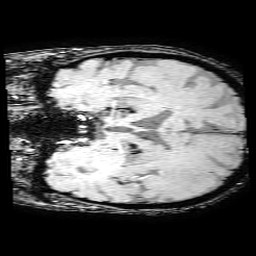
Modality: SWI
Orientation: coronal
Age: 70
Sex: male
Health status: ill
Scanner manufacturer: philips
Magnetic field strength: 3 T
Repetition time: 0.031 s